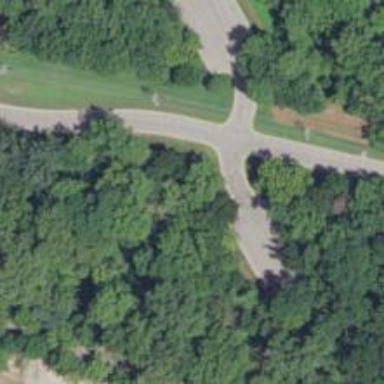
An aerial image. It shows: Stop road.